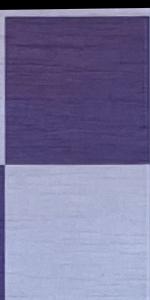
Label: Empty